Question: I want to read text from ".txt" file in correct form in perl,
I have the following text in ".txt" file:
> Feste begrunden die Identitat einer Gemeinschaft und ihr
Selbstverstandnis nach innen. Eng damit verbunden sind Emotionen, die
zunachst im Zusammenhang mit einer gefuhlten Zugehorigkeit zu einer
Fest-Gemeinschaft zu verstehen sind. Mit jedem Fest verbindet sich
aber auch eine emotionale Uberschreitung des Alltags: Der bestimmende
festliche Eindruck - die feierliche Gestimmtheit - ist der einer
erhohten Bedeutungshaftigkeit des Lebens, durch die sich das Festliche
aus dem Lauf des Alltagslebens hervorhebt und dessen Wirkmachtigkeit
zuvorderst anhand der Analyse des burgerlichen Geburtstages sinnfallig
demonstriert werden soll.
I can read the .txt file with ease but I can not read in correct form, I mean when I read from text file in perl i get the above string as :

Kindly give your ideas to solve this,
Thanks
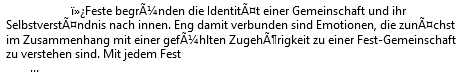
Answer: You likely are opening the file with the wrong encoding. Take a look at <URL>.
'''
open(my $fh, "<:encoding(utf8)", "data.utf") or die "Can't open data.utf: $!";
my @in = <$fh>;
close($fh);
'''